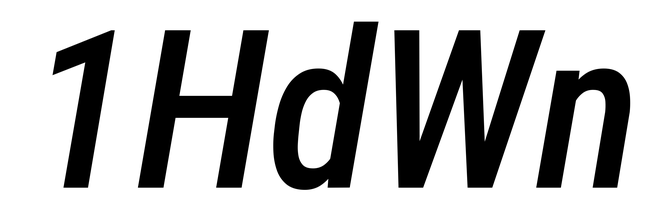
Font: Roboto-Italic_Condensed_Medium_Italic